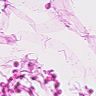
Metastatic tissue present: no